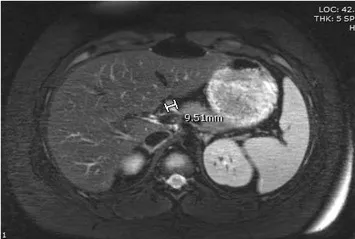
Axial T2 MRI image of the abdomen. The bar represents the 9.5 mm mass in the neck of the pancreas.
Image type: radiology (mri)